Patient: sex F, age 54
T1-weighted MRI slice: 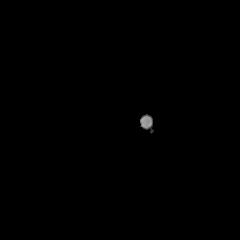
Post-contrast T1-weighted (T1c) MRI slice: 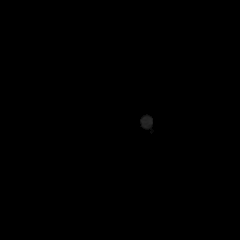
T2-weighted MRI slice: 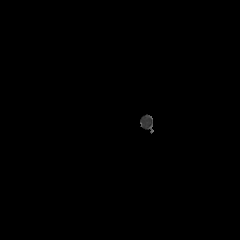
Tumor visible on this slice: no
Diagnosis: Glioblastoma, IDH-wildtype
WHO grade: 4